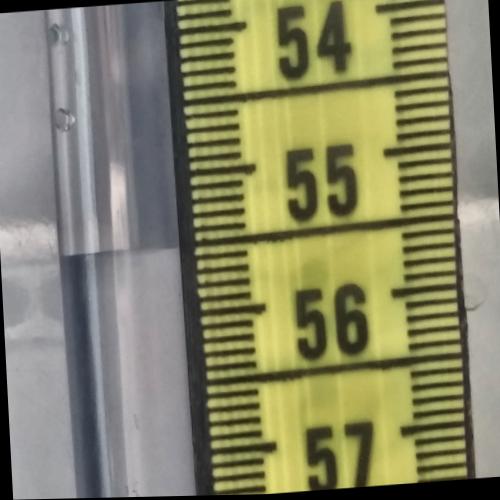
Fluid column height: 55.5 cm